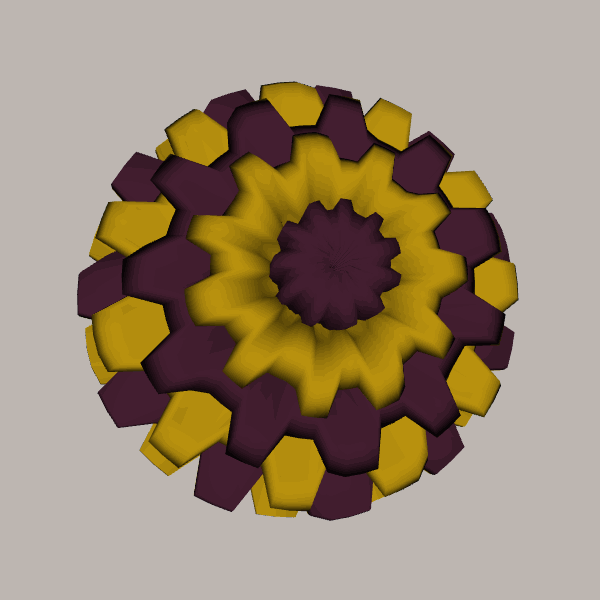
Background: light